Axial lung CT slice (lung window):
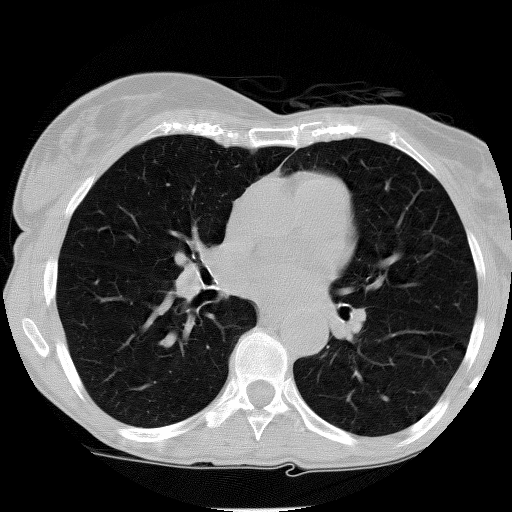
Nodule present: no